Interaction volume radius: 5 \u00c5
Interaction volume height: 45 \u00c5
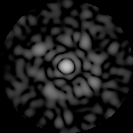
Disorder parameter: 0.8107